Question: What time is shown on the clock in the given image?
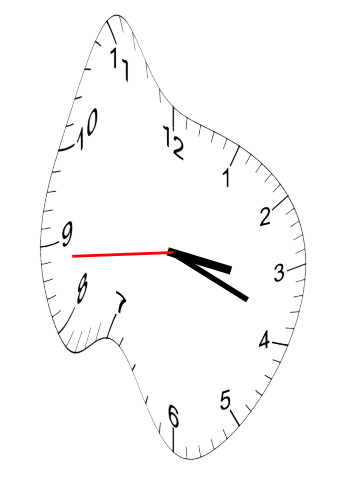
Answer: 03:18:44